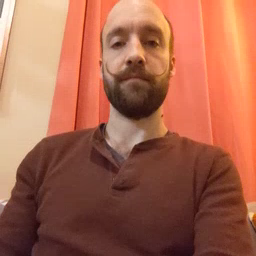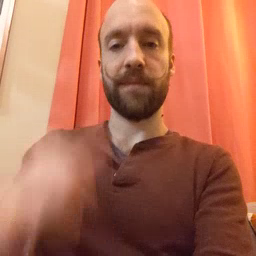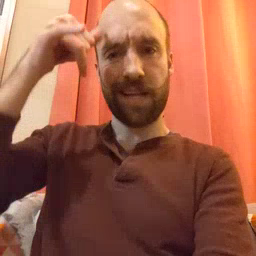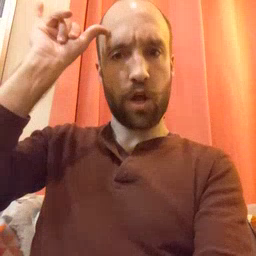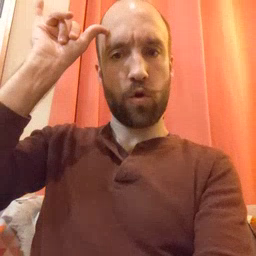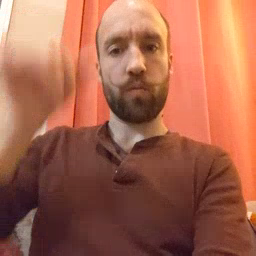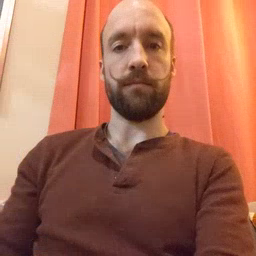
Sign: cow